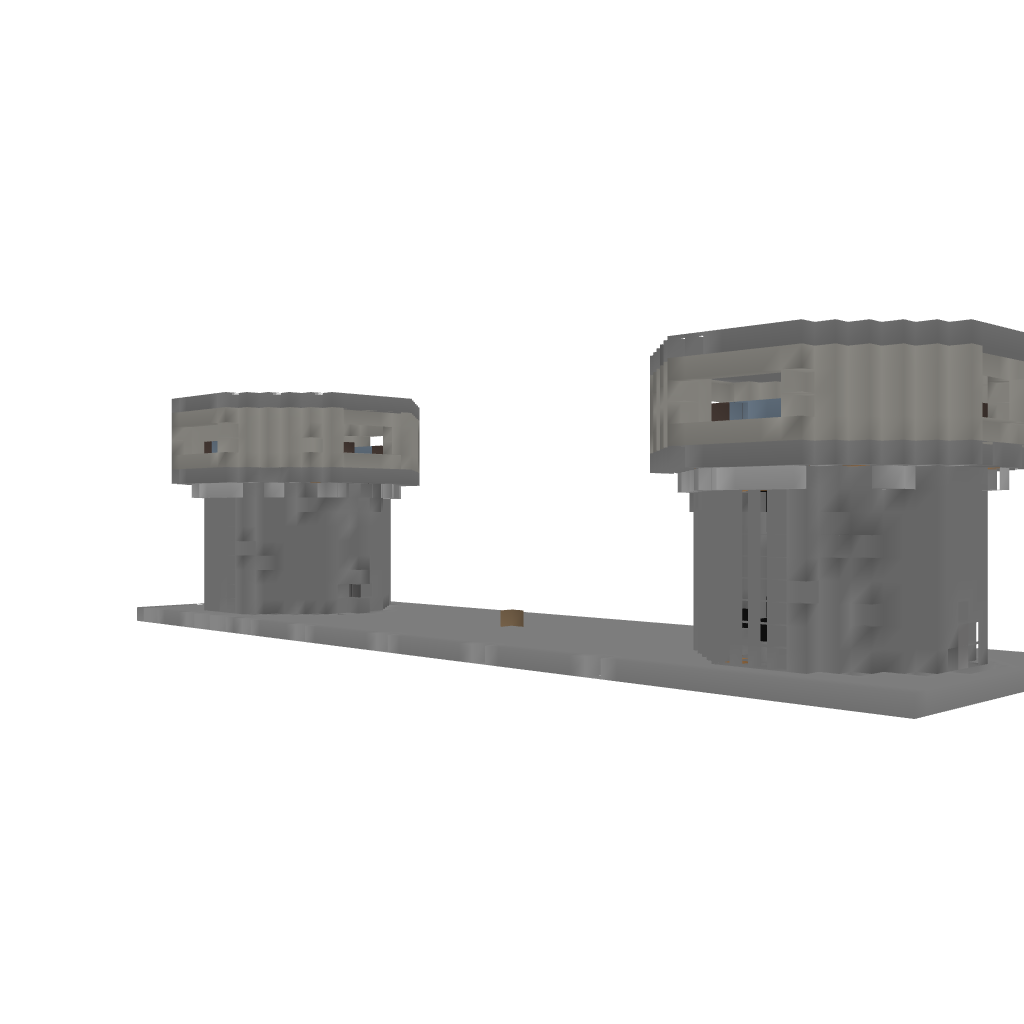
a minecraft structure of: Shooting Guard Towers